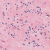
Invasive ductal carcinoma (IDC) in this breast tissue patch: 0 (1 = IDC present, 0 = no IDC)